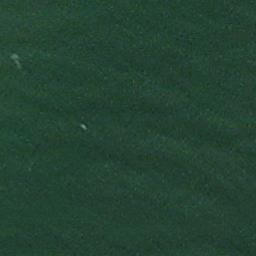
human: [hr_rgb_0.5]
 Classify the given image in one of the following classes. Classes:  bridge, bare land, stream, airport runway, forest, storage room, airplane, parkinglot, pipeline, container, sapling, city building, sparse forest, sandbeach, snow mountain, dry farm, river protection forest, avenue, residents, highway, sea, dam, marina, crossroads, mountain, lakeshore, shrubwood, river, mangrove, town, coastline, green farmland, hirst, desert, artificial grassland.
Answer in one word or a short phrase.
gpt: sea